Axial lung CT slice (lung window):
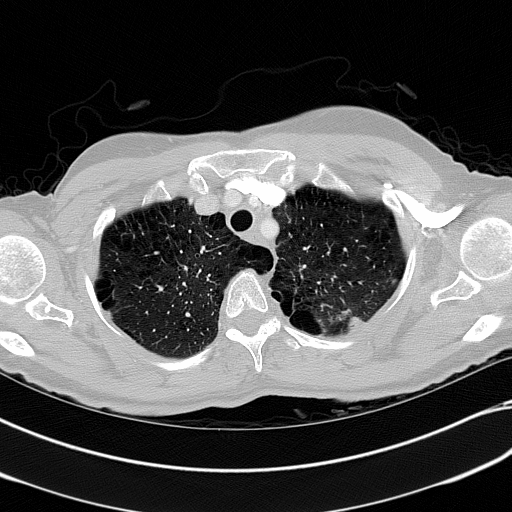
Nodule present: no